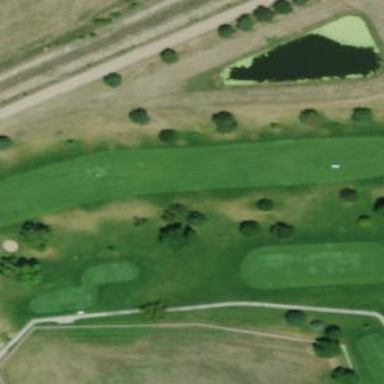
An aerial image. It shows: Grassy area designated as golf fairway.